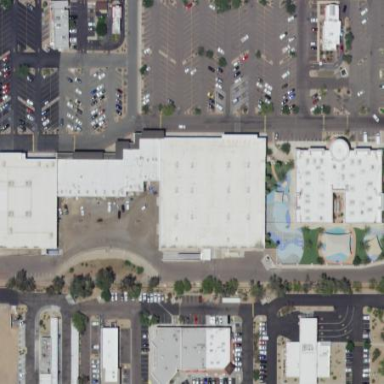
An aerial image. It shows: Building.